Question: I'm not really good in PHP. How to insert those data in a blank 'td'?

I don't know what to change..
'''
while($row = mysqli_fetch_array($result))
{
$date = date_create($row['datebor']);
echo date_format($date,'F d, Y');
$output .= '
<tr>
<td>'.$row["badgenum"].'</td>
<td>'.$row["itemnameb"].'</td>
<td>'.$row["quantity"].'</td>
<td>'.$row["statusb"].'</td>
<td>'.'</td>
<td>'.$row["dateret"].'</td>
<td>'.$row["badgenumret"].'</td>
</tr>
';
}
'''
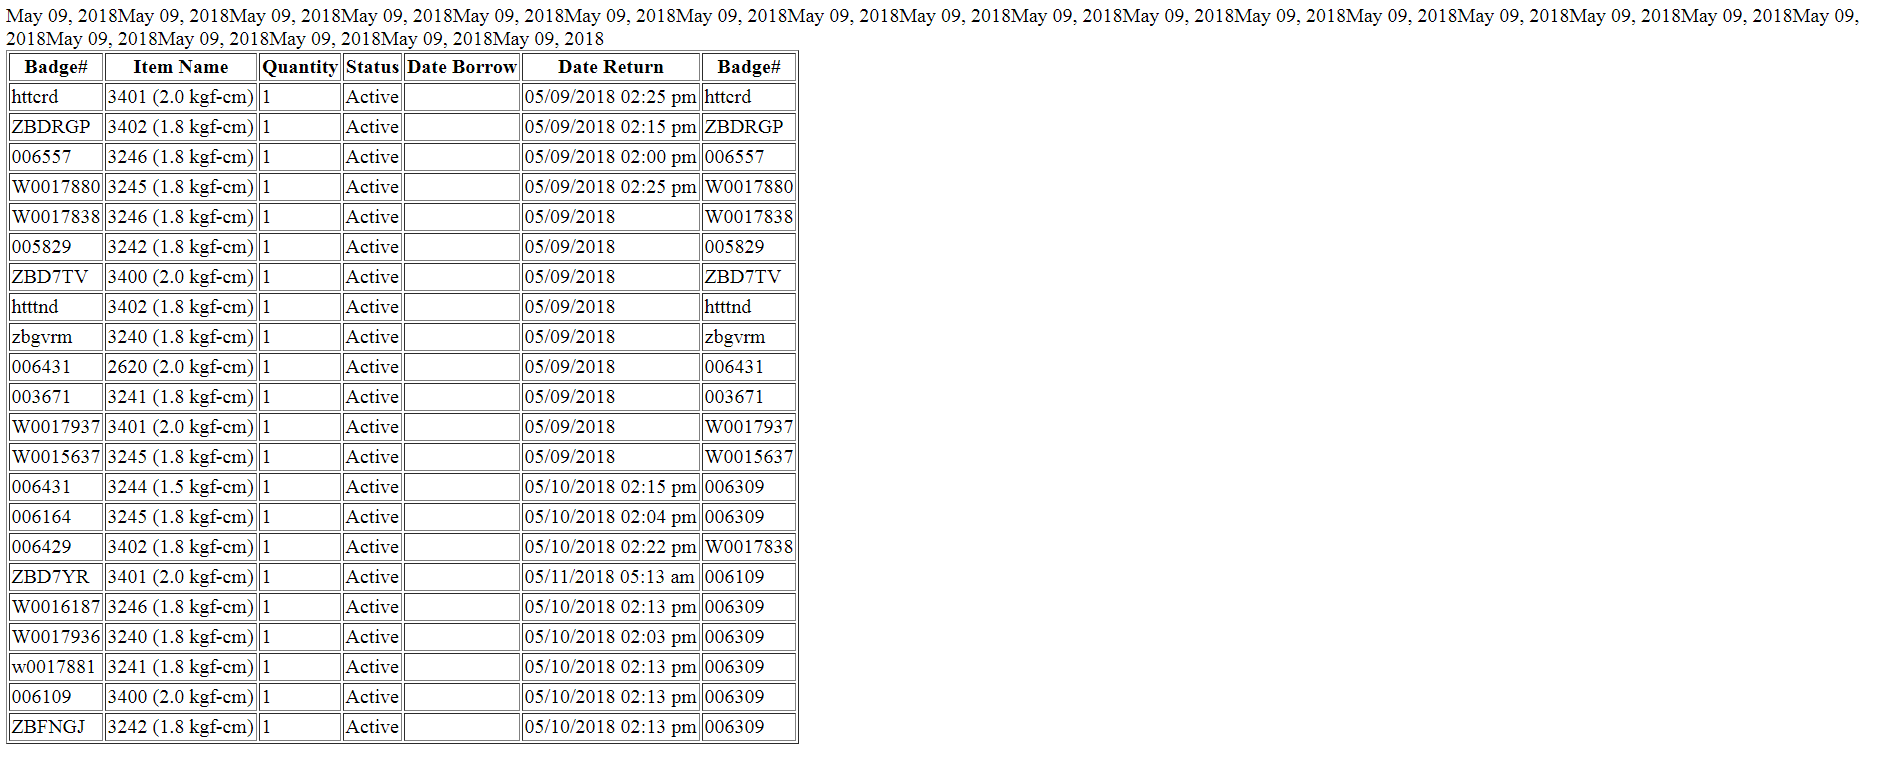
Answer: Removed the echo, and inserted the value of '$date' to '<td>..</td>'
'''
while($row = mysqli_fetch_array($result)) {
$date = date_create($row['datebor']);
$date = date_format($date,'F d, Y');
$output .= '
<tr>
<td>'.$row["badgenum"].'</td>
<td>'.$row["itemnameb"].'</td>
<td>'.$row["quantity"].'</td>
<td>'.$row["statusb"].'</td>
<td>'.$date.'</td>
<td>'.$row["dateret"].'</td>
<td>'.$row["badgenumret"].'</td>
</tr>';
}
'''